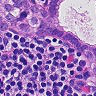
Metastatic tissue present: yes